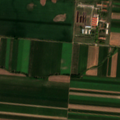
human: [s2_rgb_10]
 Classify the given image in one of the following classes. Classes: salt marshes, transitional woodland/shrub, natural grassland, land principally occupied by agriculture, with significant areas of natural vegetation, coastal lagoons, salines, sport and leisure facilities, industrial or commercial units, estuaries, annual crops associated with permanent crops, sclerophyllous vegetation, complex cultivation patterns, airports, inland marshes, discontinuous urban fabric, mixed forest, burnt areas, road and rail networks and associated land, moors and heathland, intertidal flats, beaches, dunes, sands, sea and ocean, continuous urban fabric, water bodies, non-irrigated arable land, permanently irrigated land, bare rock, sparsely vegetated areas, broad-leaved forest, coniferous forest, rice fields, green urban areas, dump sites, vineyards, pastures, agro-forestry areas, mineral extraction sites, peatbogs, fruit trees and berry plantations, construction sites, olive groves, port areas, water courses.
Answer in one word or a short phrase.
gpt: industrial or commercial units, non-irrigated arable land